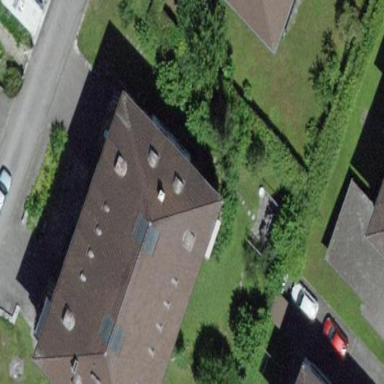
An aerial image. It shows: Residential building with hipped roof.